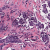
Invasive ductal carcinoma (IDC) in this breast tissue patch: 1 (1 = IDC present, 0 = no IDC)